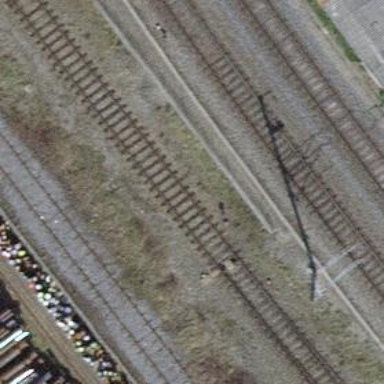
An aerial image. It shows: Railway switch.